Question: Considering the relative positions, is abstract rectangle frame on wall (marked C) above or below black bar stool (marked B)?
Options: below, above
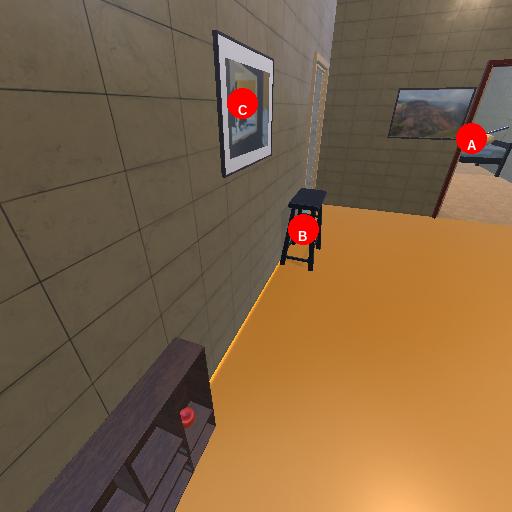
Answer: below